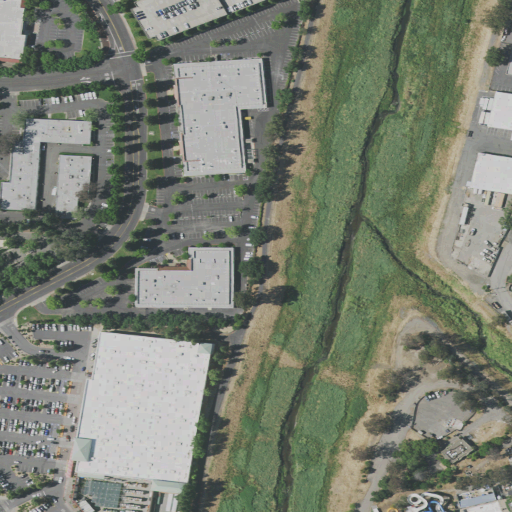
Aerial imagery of valley in California named Ygnacio Valley containing high intensity development, medium intensity development, open development, low intensity development, and herbaceous wetlands